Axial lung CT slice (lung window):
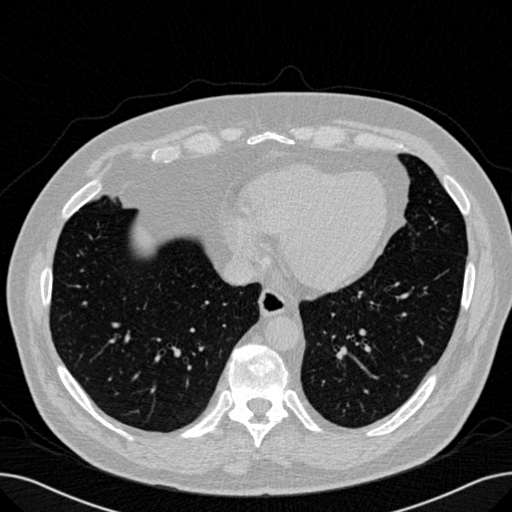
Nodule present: no